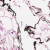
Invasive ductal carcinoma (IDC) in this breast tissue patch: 0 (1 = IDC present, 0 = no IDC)